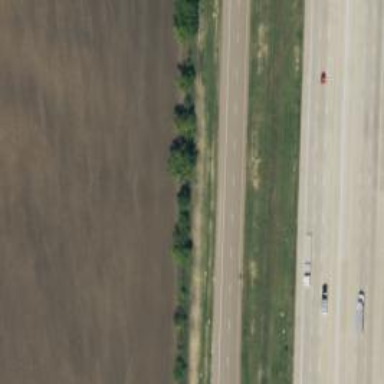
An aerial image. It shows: Tertiary road with frontage road.